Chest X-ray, AP view. Patient: 66 years old, sex F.
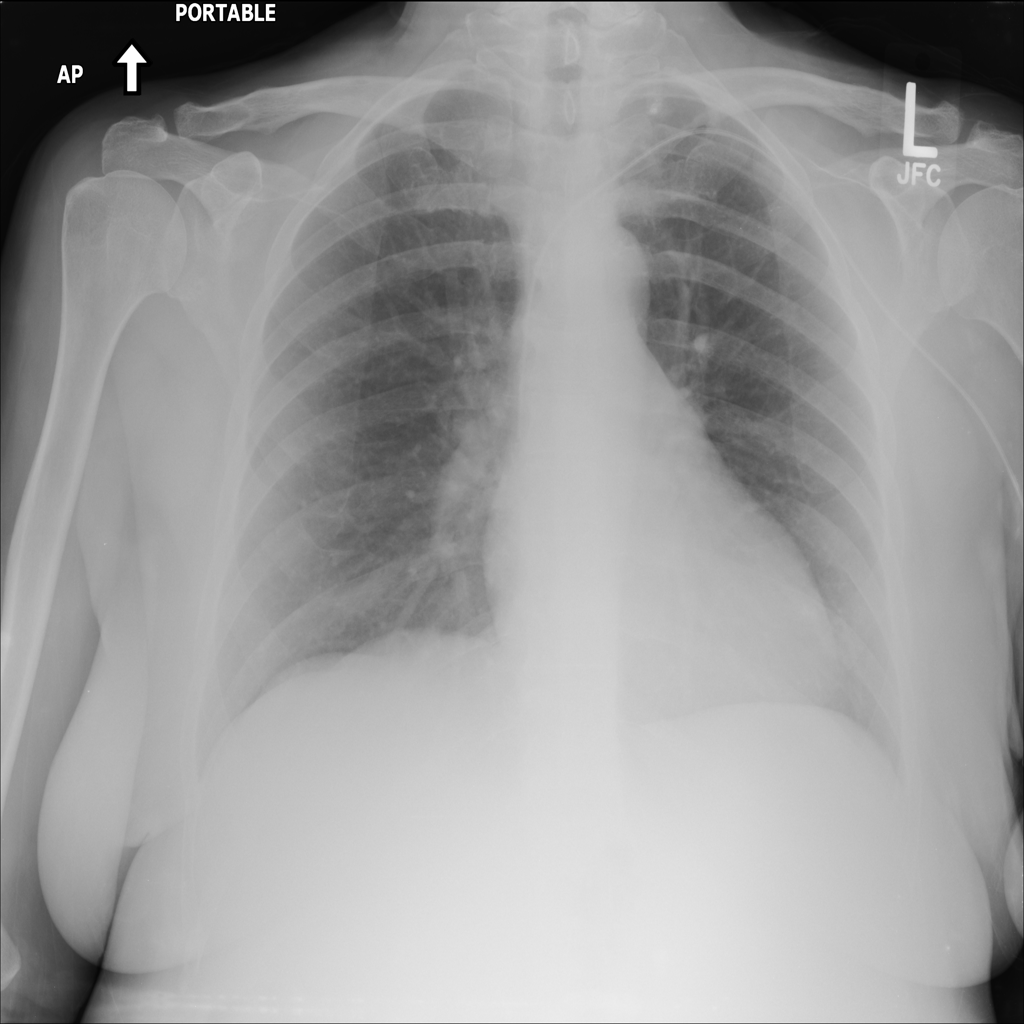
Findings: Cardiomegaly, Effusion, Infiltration